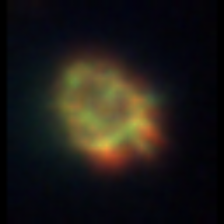
Taxon: Ciliates
Group: Other